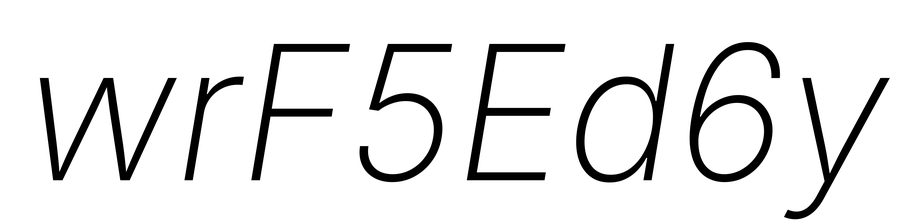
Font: Inter-Italic_ExtraLight_Italic